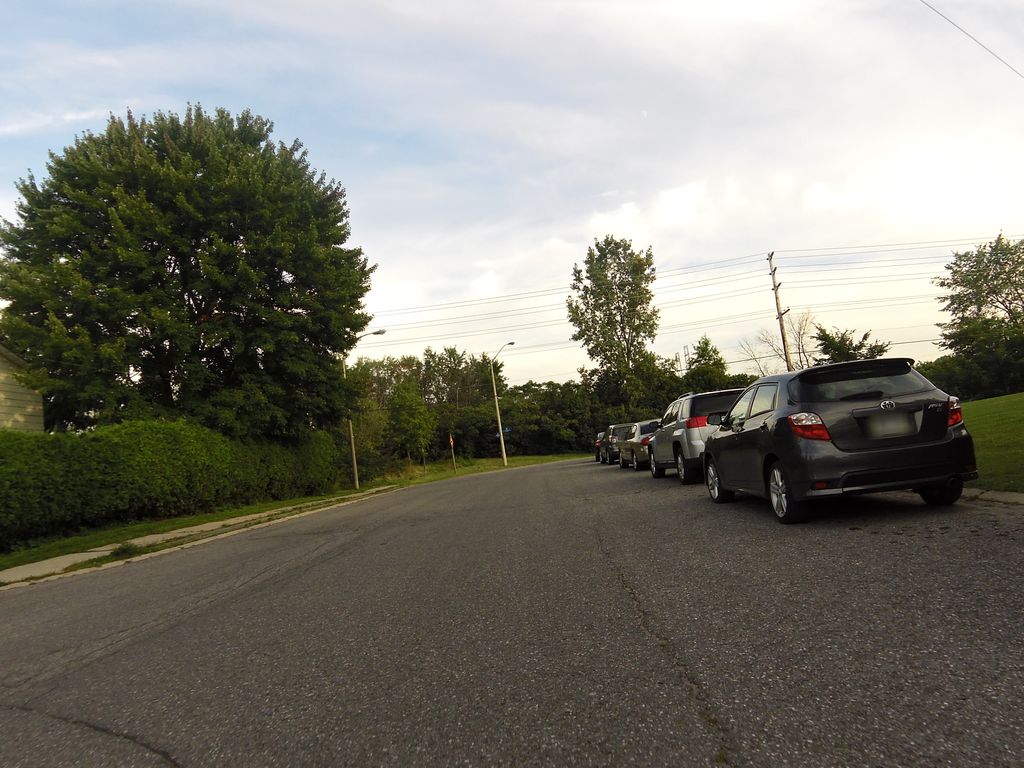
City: ottawa-gatineau